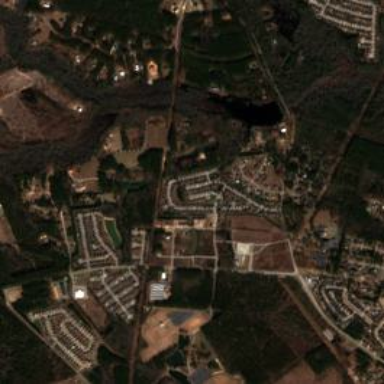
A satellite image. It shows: Single-family residential area within subdivision.